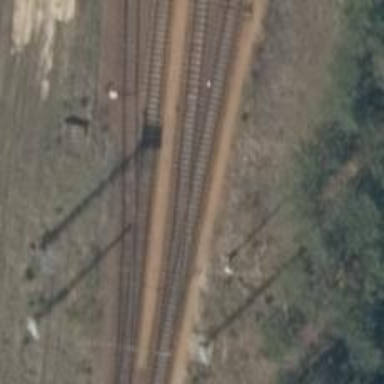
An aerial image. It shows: Railway switch.